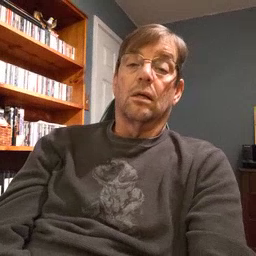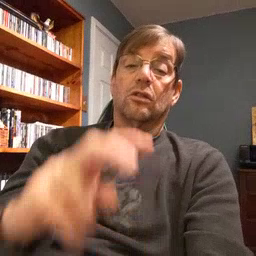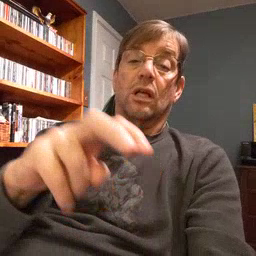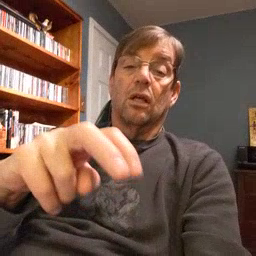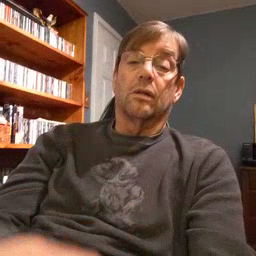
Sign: chair